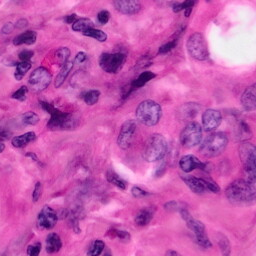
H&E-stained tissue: Pancreatic